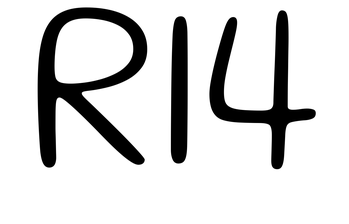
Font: Gluten_ExtraLight